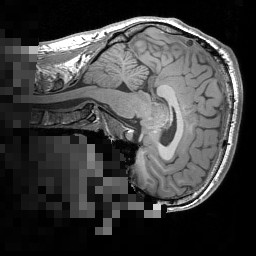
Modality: T1w
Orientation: sagittal
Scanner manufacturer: siemens
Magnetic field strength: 3 T
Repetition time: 1.5 s
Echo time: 0.00291 s